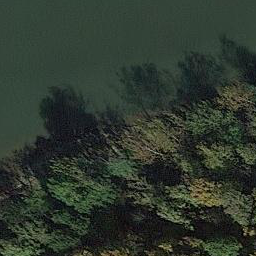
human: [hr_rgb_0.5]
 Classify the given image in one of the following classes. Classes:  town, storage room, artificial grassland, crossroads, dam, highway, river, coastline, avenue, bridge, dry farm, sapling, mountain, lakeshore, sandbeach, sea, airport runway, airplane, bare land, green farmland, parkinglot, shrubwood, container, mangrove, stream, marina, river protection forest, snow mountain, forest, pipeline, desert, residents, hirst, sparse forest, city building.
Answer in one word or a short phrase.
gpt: river protection forest